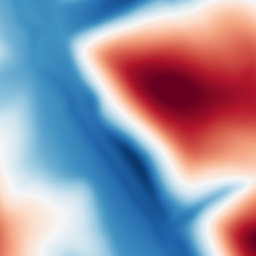
Category: multiscale
Decomposition family: dog
Decomposition parameters: sigma_low: 5
sigma_high: 100
Upsampling method: nearest
Upsampling parameters: scale: 2
Upsampling scale: 2